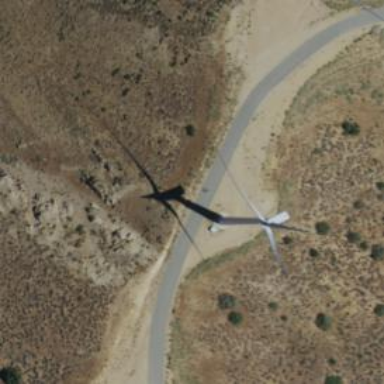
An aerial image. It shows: Wind generator powered by horizontal axis wind turbine.